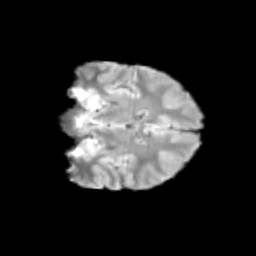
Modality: T2w
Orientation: coronal
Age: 13
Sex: female
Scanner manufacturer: siemens
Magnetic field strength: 3 T
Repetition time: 3.8 s
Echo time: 0.07 s